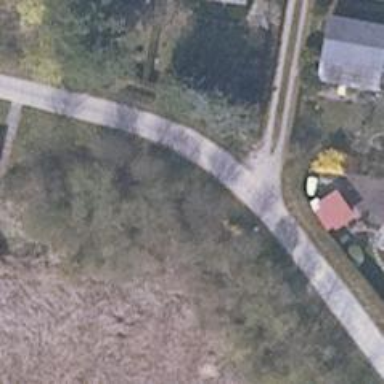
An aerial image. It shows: Residential road with concrete surface.